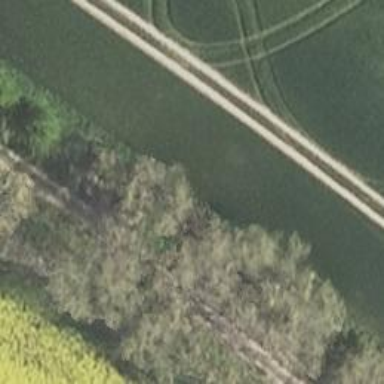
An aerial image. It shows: Row of deciduous trees.